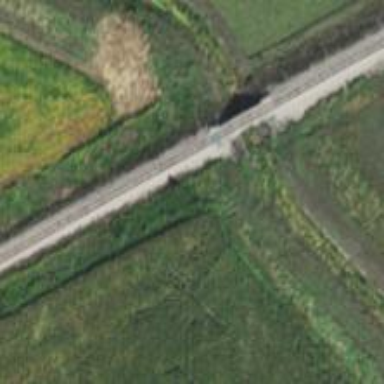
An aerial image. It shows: Railway bridge.